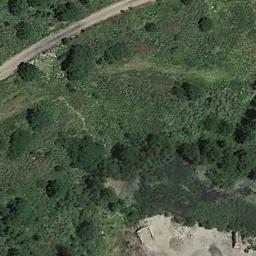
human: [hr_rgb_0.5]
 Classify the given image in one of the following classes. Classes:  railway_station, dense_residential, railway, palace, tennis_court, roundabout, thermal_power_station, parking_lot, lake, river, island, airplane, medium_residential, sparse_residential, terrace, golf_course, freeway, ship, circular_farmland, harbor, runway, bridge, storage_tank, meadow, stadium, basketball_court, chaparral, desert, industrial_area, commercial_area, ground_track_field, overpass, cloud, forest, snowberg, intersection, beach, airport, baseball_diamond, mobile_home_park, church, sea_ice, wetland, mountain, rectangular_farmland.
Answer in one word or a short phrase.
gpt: meadow